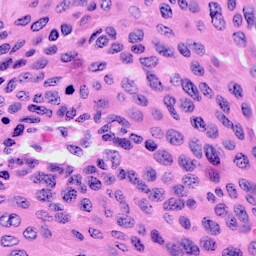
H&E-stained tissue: Cervix